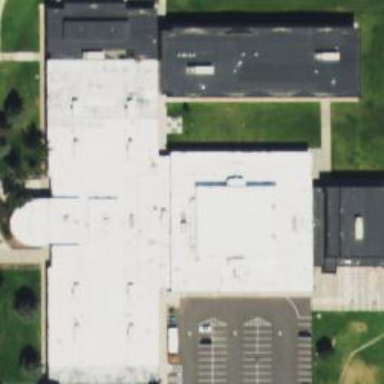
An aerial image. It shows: School building.